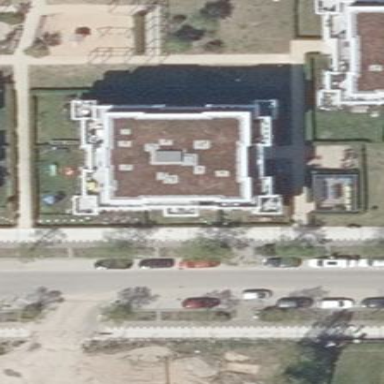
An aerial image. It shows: Flat-roofed apartment building with grass-covered roof.